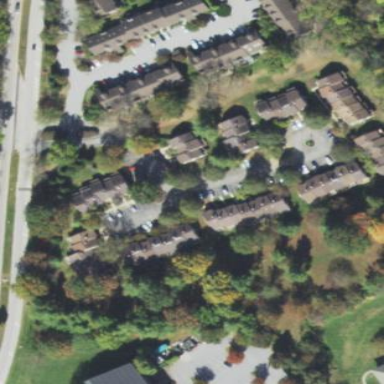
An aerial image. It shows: Residential area consisting of condominiums.